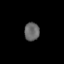
Tissue: skin
Cell type: Epithelial cells
Senescence score: 0.2775
Nuclear area (px): 272
Mean DAPI intensity: 102.772